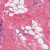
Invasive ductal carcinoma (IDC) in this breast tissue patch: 0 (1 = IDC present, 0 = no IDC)